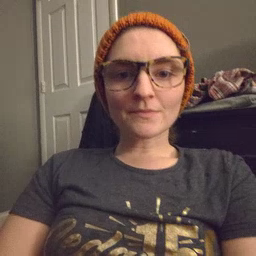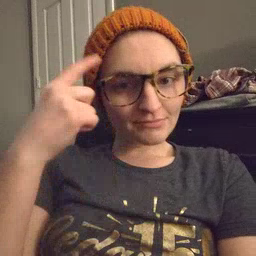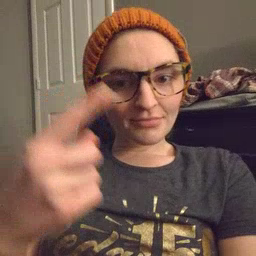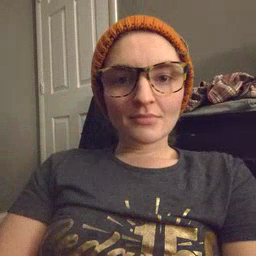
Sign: penny